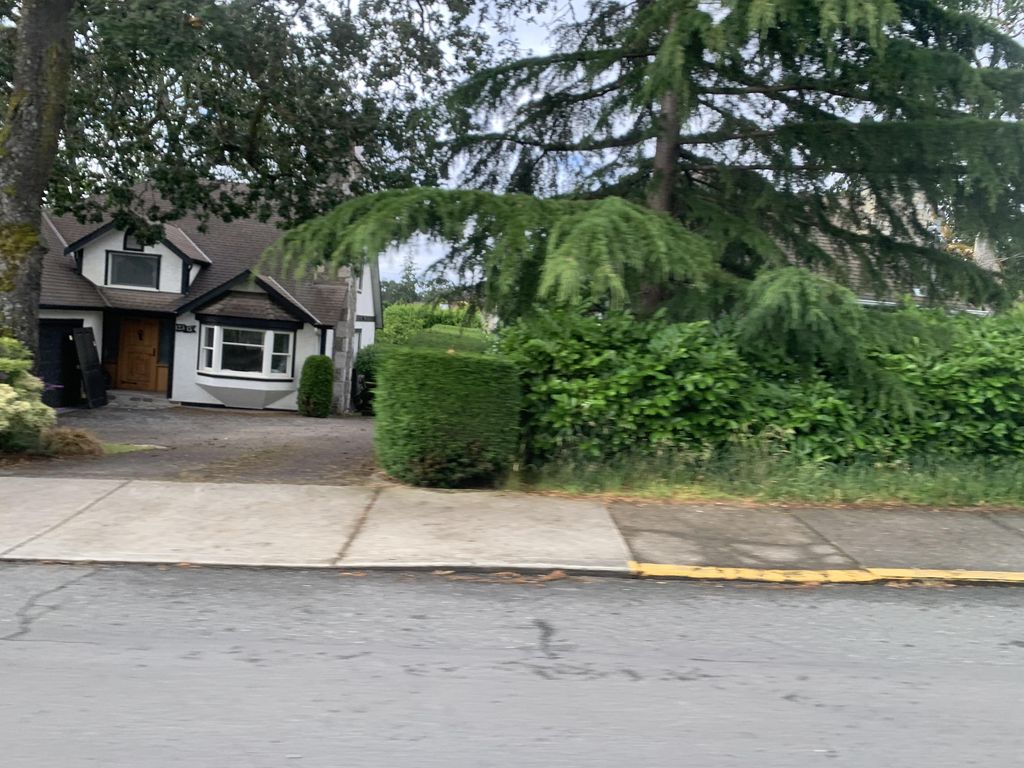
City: victoria